Question: How in SSRS can I set custom borders like the below? I am sure a custom function could be utilized to create this feel and effect, but I am not advanced enough to know that. I tried just using the properties window to set it up as such, but that did not work either.

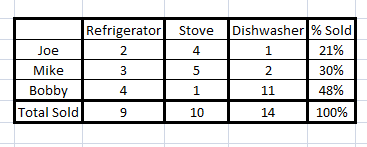
Answer: You can set individual border widths at a textbox level by selectin an individual textbox, then expanding the property and setting the individual sides as required.
A textbox with settings like:

Will appear as:

Which matches one of your examples. Other textboxes will require different individual settings to match your differing requirements.
I would note that SSRS is temperamental when rendering borders in different renderers and zoom levels, so even if it looks perfect in one setting it might be slightly off in another, but hopefully this works for you.